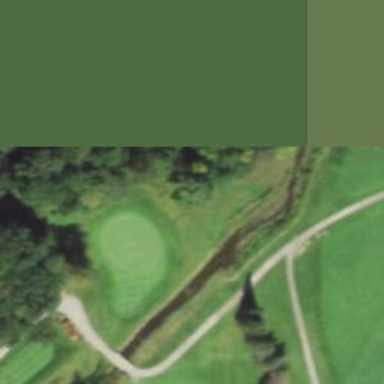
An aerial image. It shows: View of golf hole.